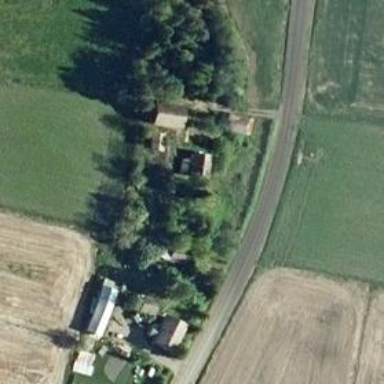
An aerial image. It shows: Farm.